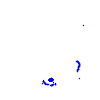
Particle: electron